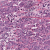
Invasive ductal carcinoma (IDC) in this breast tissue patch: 0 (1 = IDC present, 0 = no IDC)